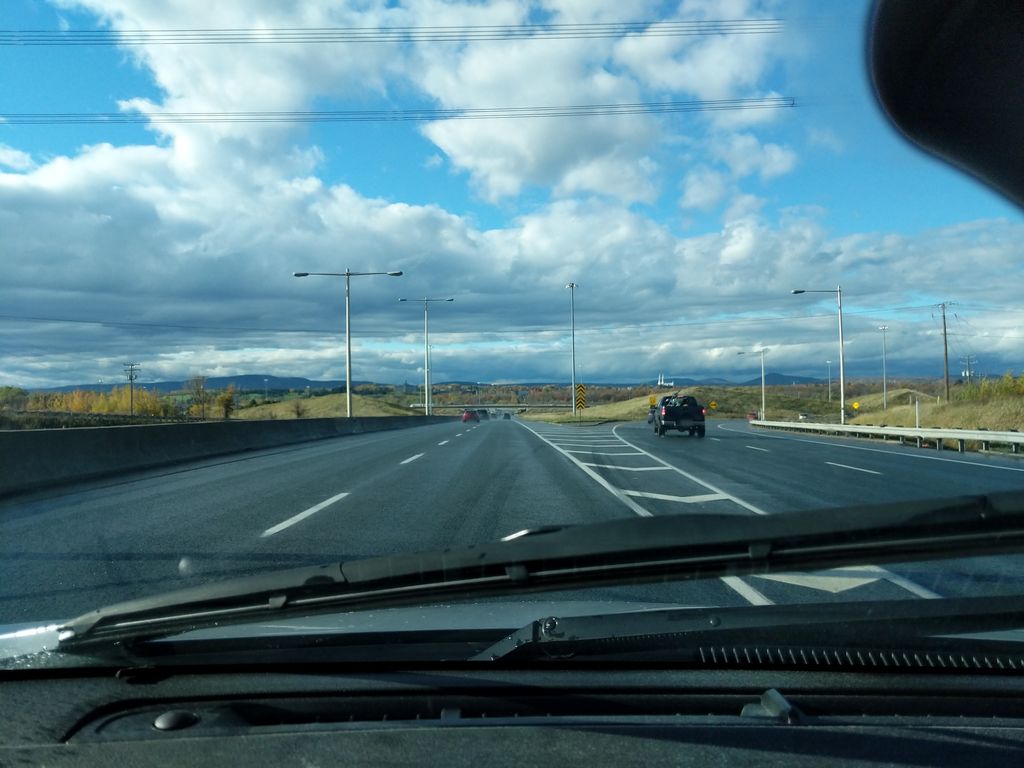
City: quebec_city